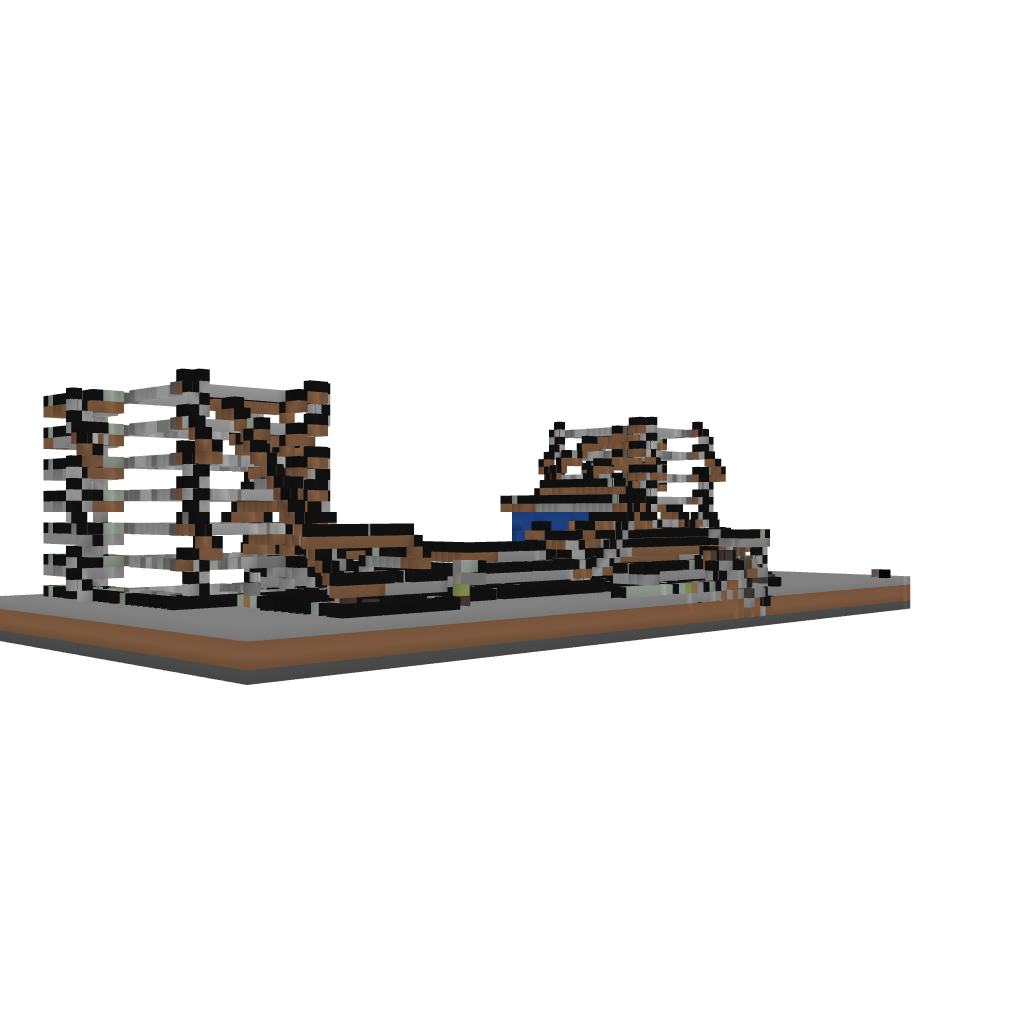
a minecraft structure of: Day Counter